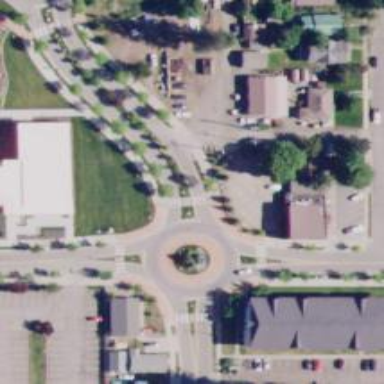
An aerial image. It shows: Tertiary road that leads to roundabout.